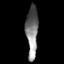
Tissue: skin
Cell type: T cells
Senescence score: 0.7027
Nuclear area (px): 605
Mean DAPI intensity: 123.405